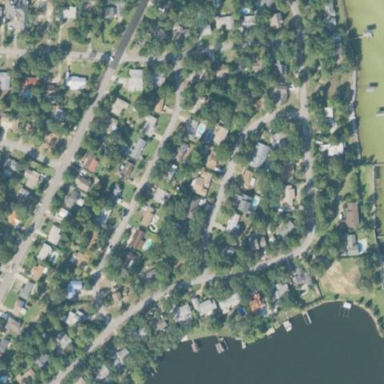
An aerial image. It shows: Residential area consisting of single-family homes.